Question: In my web config I have session state off
'''
<sessionState mode="Off" />
'''
When I run my application I am seeing cookie being generated with expiration expiration

1 .How this cookie is generated if my session state is off?
1. How can I change the session timeout in this case (when session state is off)?
2. What is the relation between session timeout and the ASP.net_sessionid cookie expiry time?
3. If my session state is off will my Session End event in Global.asax.cs fire?
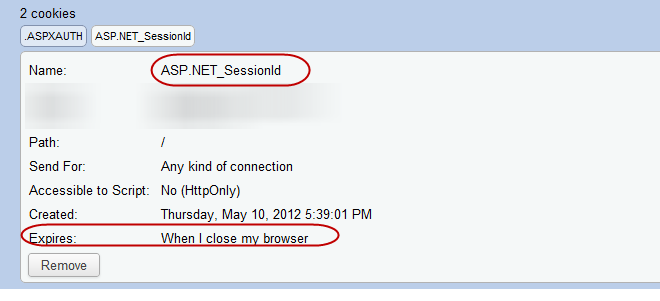
Answer: My guess is that the browser is displaying a cached version of the page. If it is IE check Tools - Options - General - Browsing History and click on the "Settings" button. Make sure that "Check for newer versions of stores pages" is set to "Every time I visit the webpage".